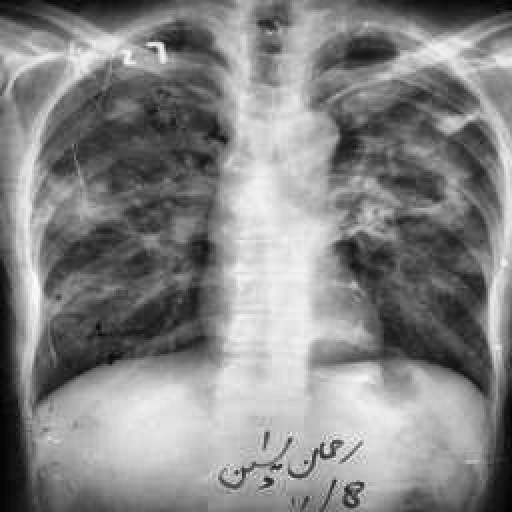
Finding: TUBERCULOSIS